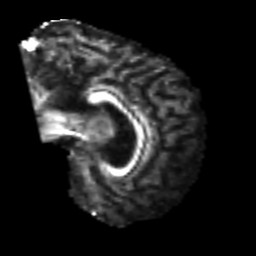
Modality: FA
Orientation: sagittal
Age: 41
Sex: male
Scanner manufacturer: siemens
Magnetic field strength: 3 T
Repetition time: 4.987 s
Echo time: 0.0792 s